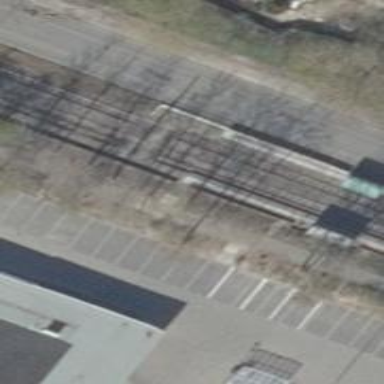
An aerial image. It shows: Tram stop.